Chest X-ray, PA view. Patient: 70 years old, sex M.
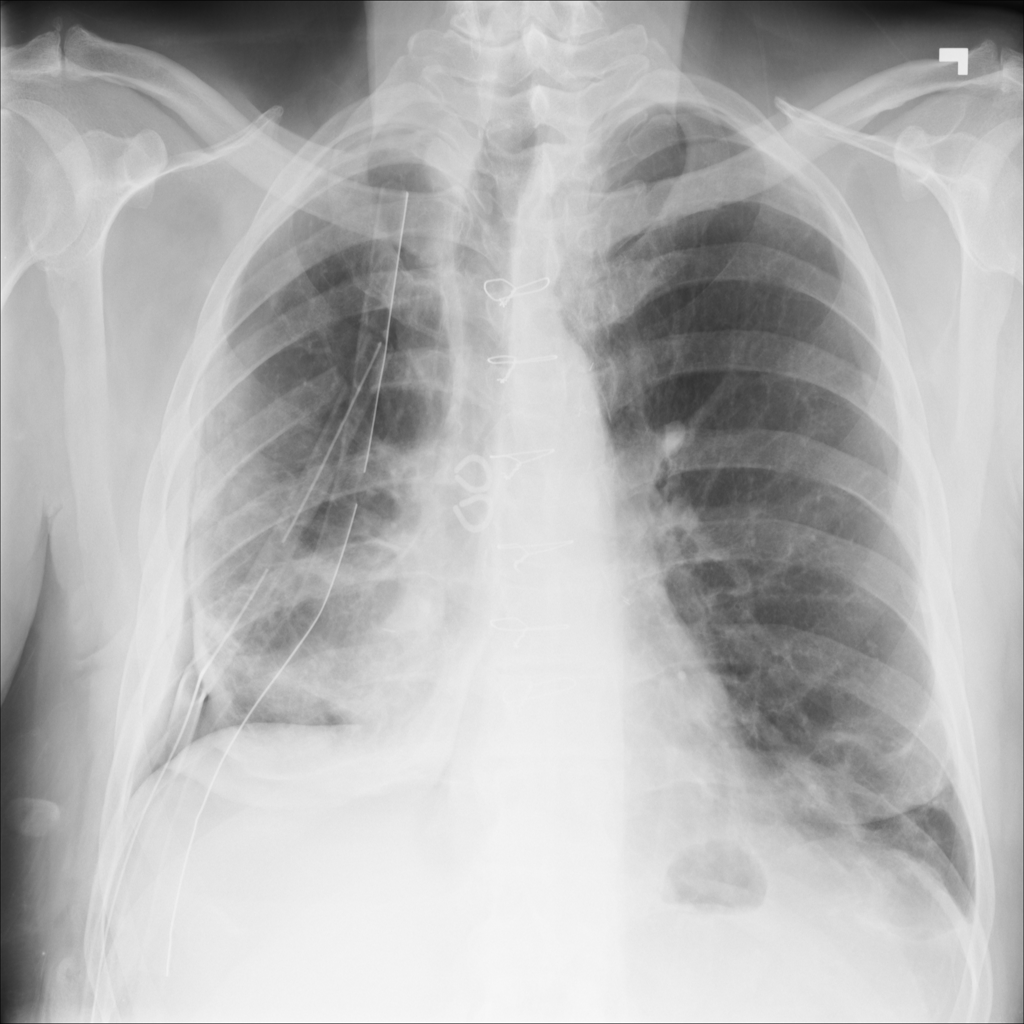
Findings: Atelectasis, Pneumothorax